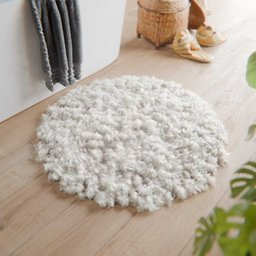
Label: decoration